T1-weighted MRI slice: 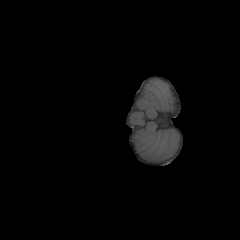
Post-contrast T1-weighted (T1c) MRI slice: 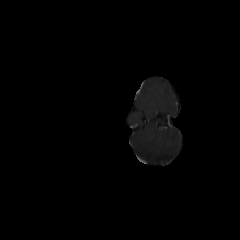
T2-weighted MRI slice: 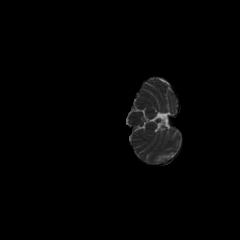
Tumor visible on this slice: no